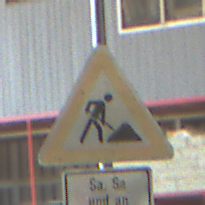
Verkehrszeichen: Arbeitsstelle
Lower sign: ZeitangabenMitBeschraenkungAufWochentage9
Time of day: Midday
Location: Indoor (Urban)
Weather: NotSpecified
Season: NotSpecified
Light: Natural